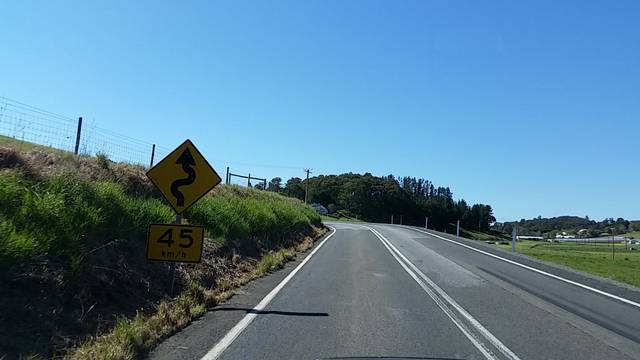
Region: Australia
Coordinates: -34.968, 138.734